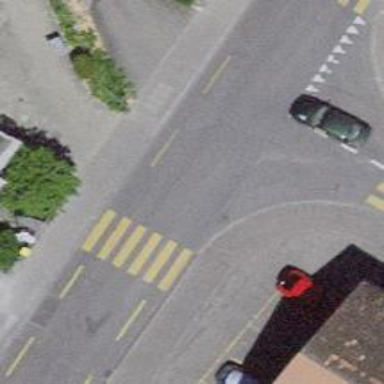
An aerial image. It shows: Marked zebra crossing on the road.